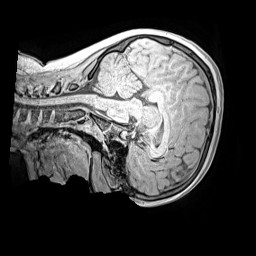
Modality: MP2RAGE
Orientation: sagittal
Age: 10
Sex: male
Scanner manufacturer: siemens
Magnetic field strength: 3 T
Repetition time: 4 s
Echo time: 0.00299 s